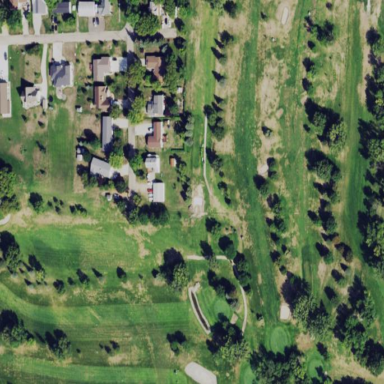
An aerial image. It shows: Golf course.